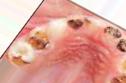
Condition: Caries